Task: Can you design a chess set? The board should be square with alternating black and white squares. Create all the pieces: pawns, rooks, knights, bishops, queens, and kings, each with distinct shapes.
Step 2748:
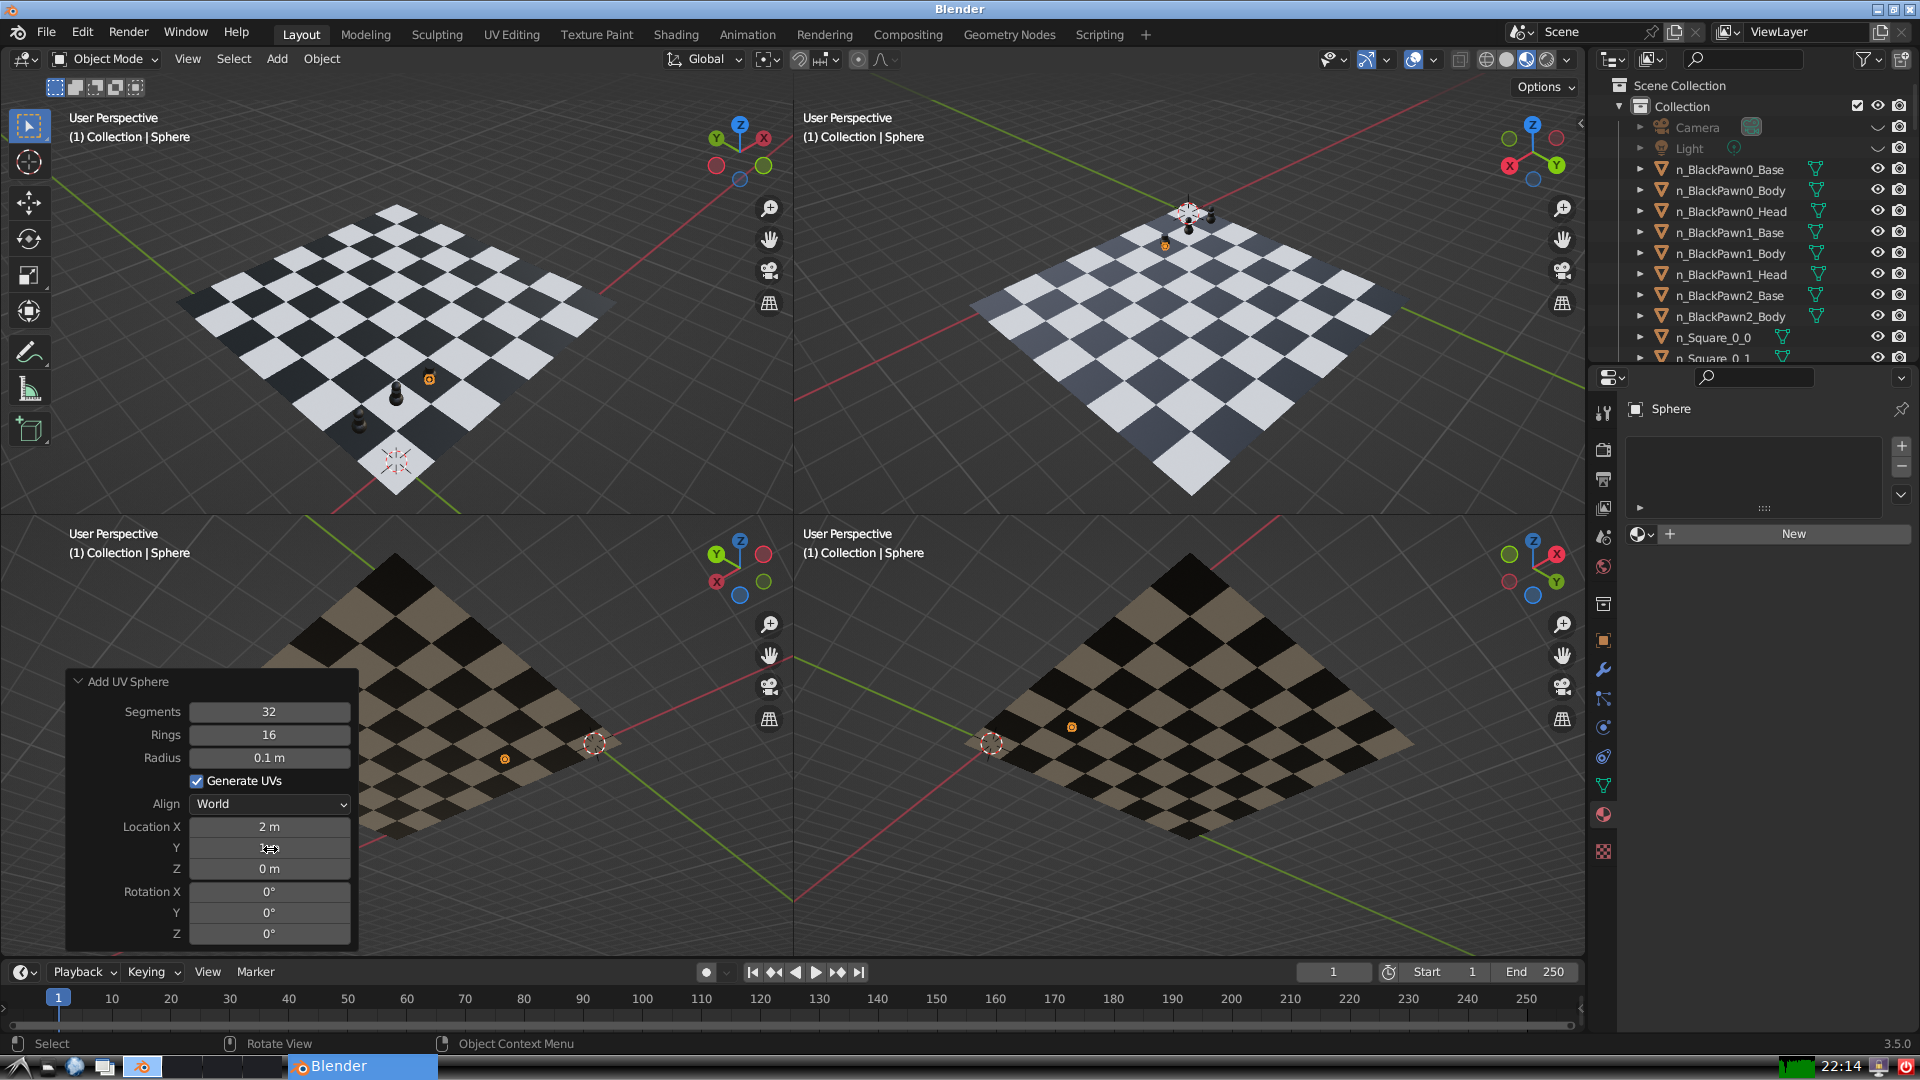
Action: {"mouse_move": [270, 867]}